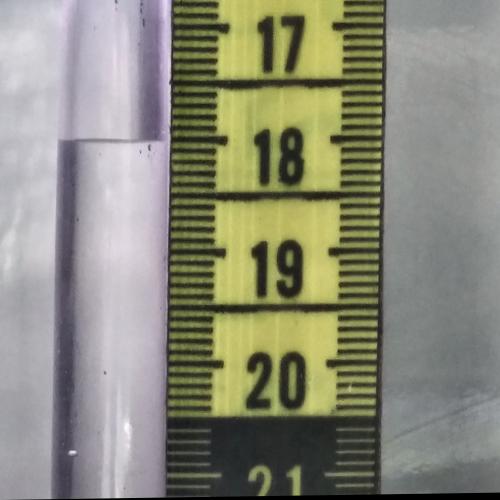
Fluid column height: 18.0 cm